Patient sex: M
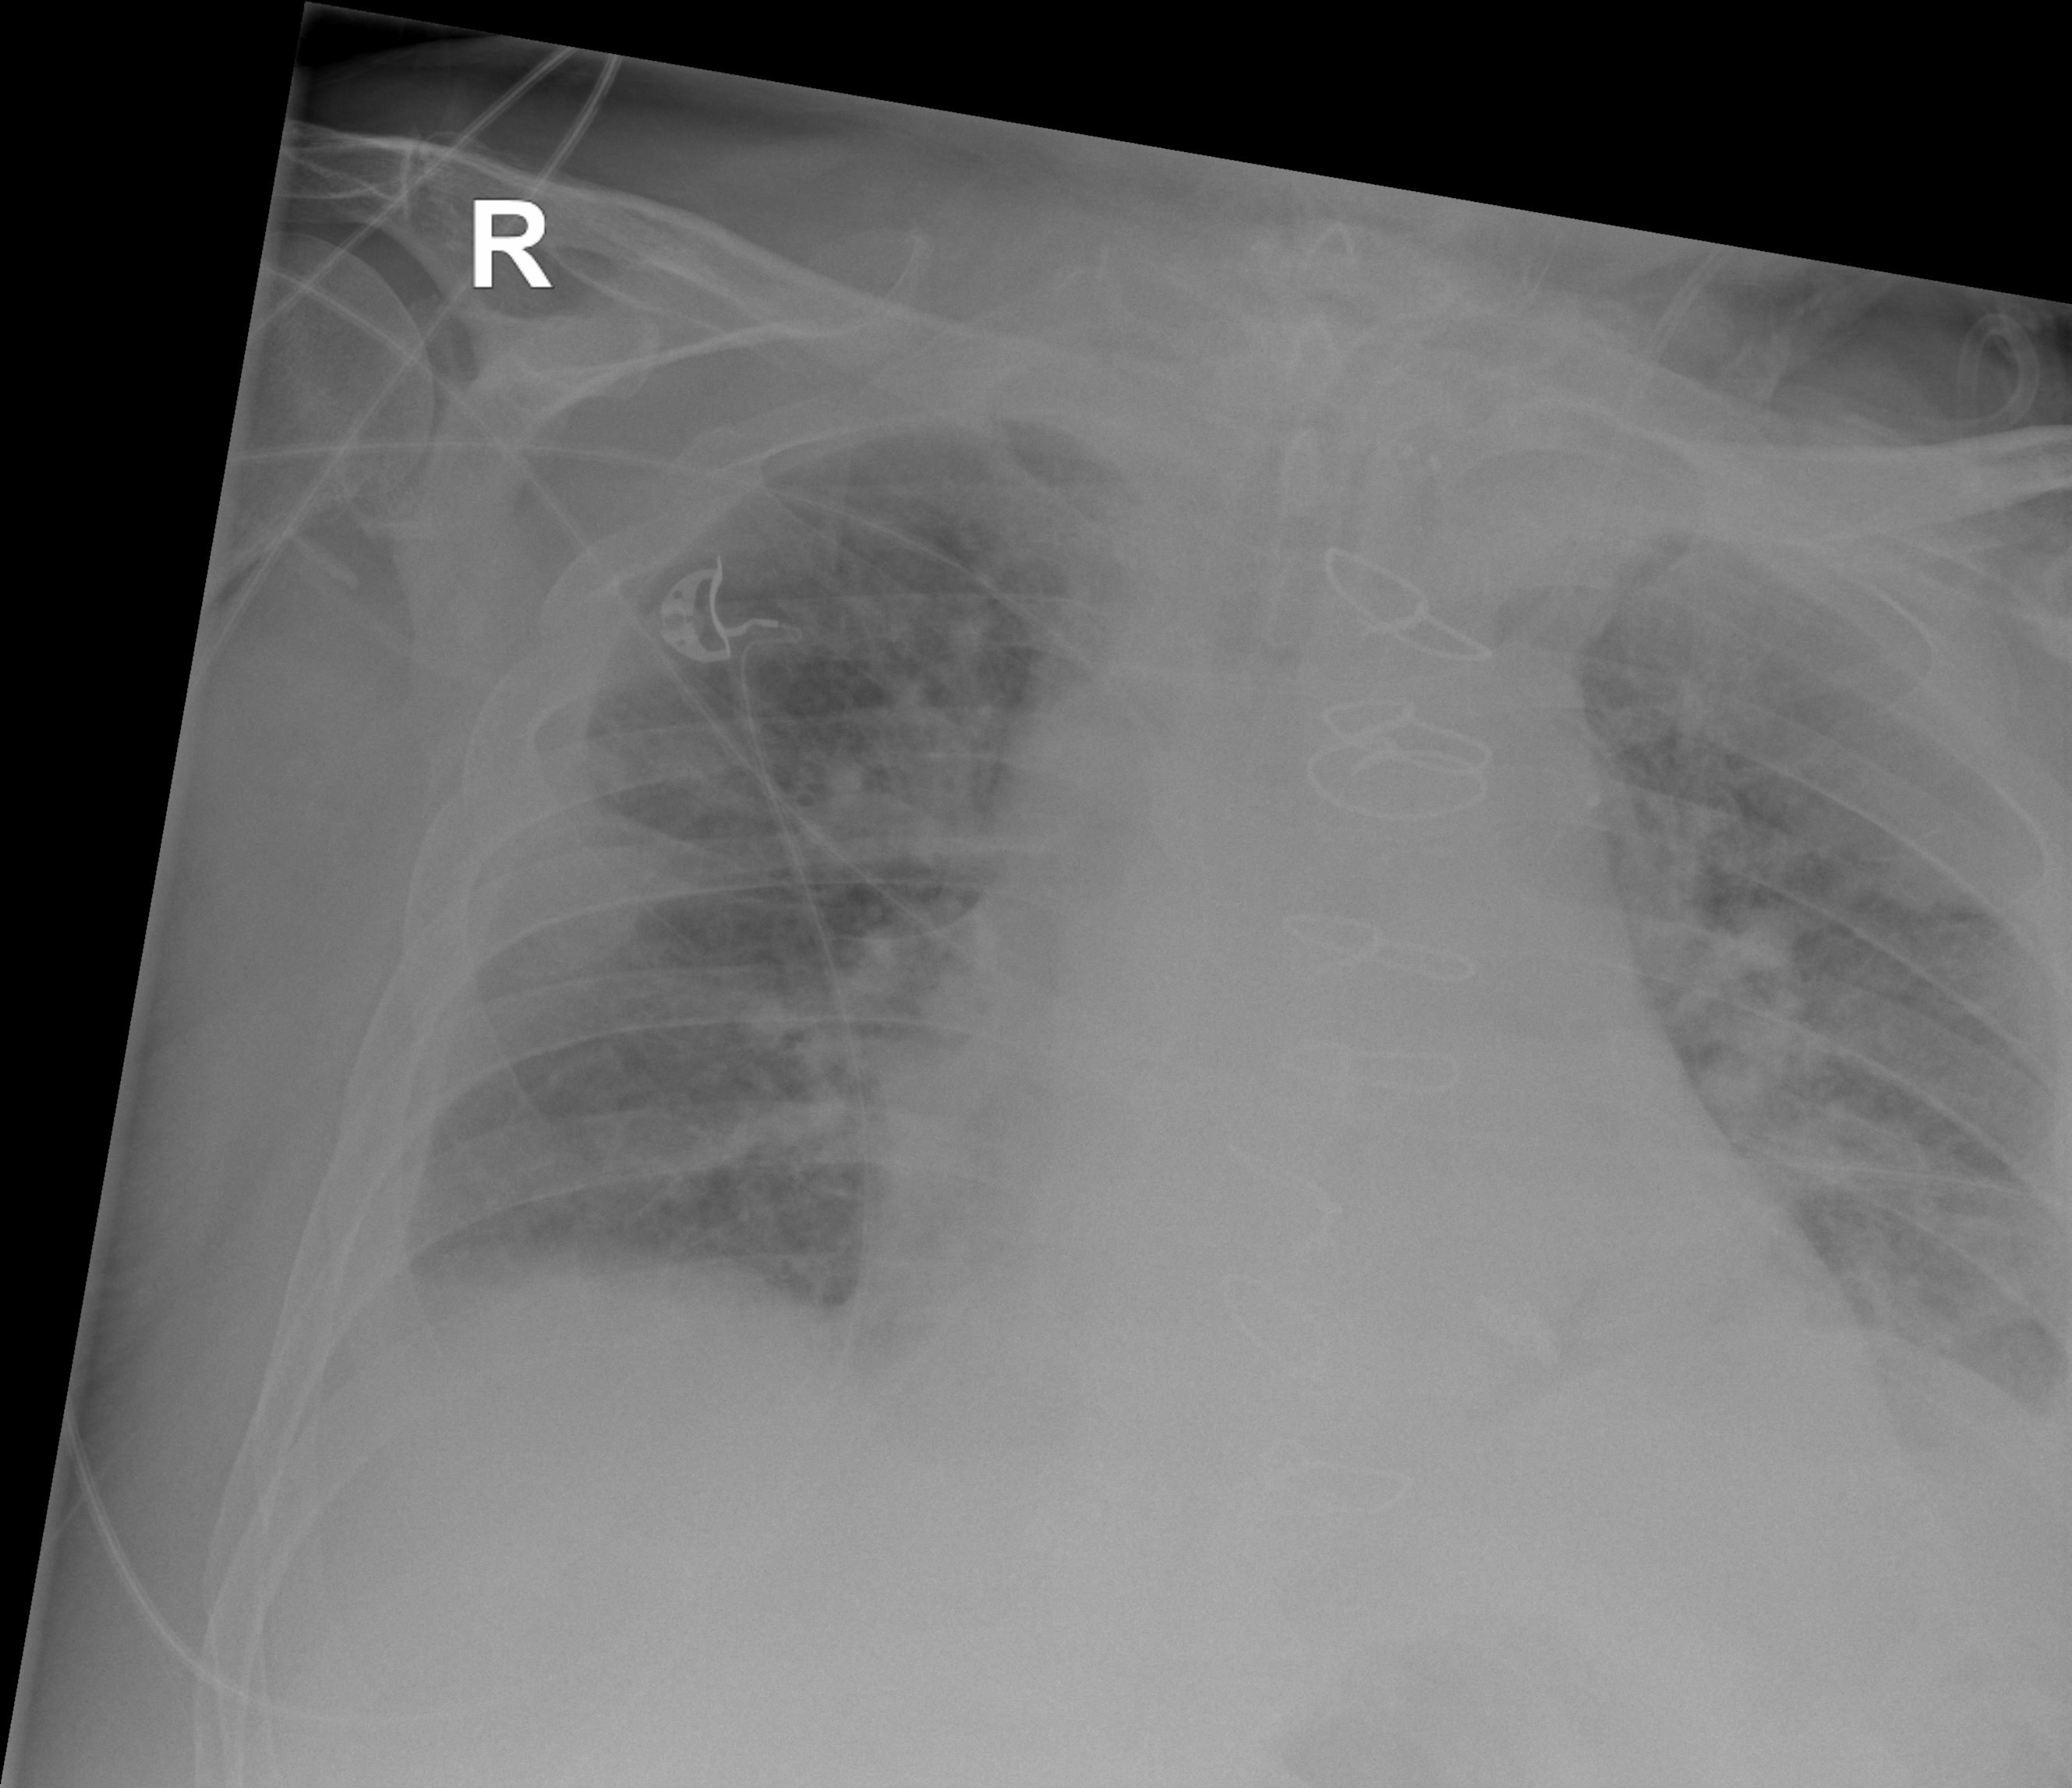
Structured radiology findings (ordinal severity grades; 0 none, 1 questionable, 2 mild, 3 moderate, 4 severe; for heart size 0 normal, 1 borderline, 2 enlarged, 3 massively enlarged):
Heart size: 2
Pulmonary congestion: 3
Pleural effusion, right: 2
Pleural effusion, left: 2
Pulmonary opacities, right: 2
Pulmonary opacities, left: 2
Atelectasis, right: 2
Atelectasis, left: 2